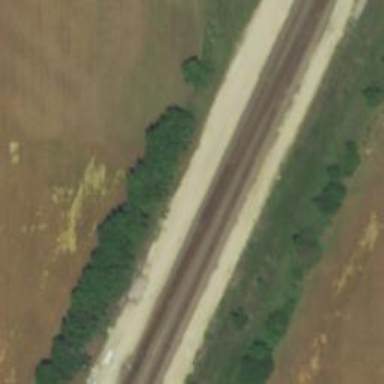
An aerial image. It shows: Railway crossover.